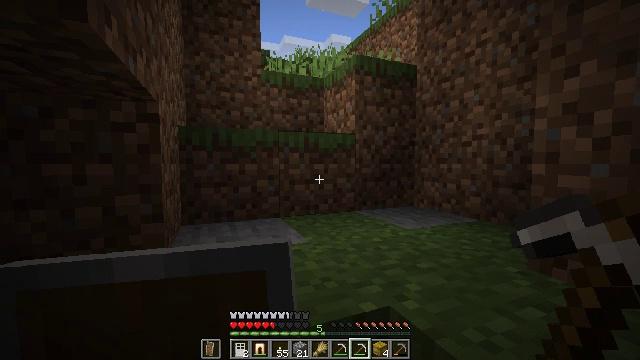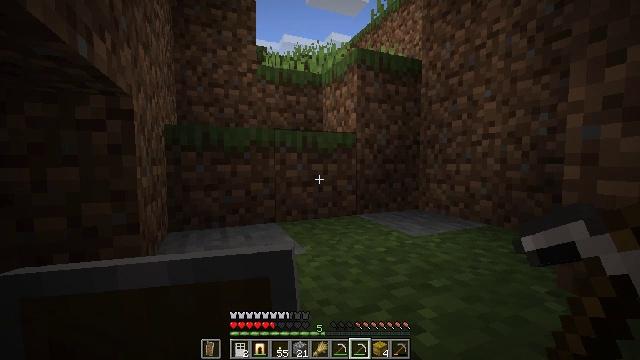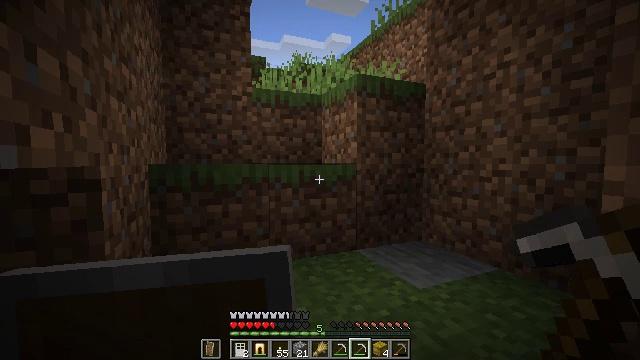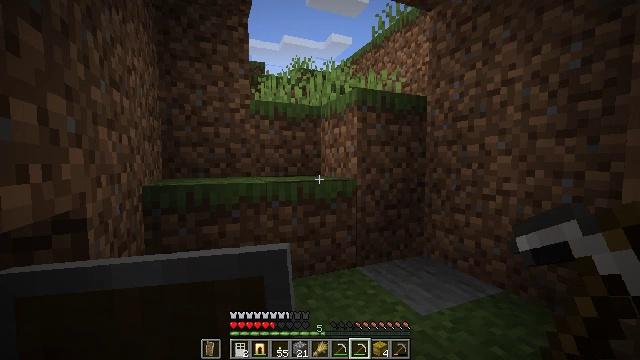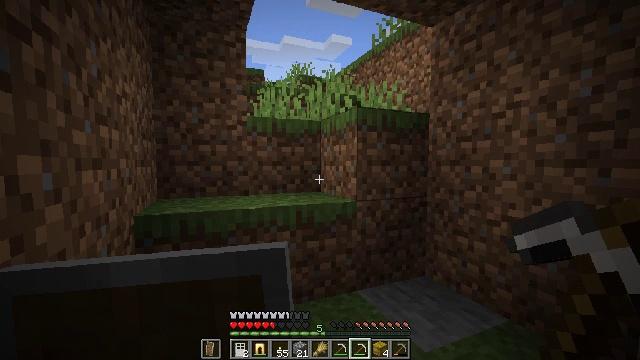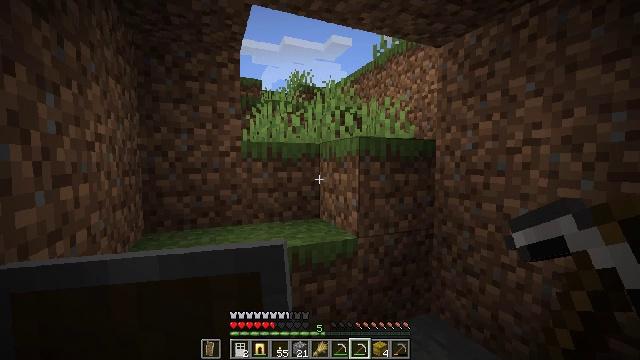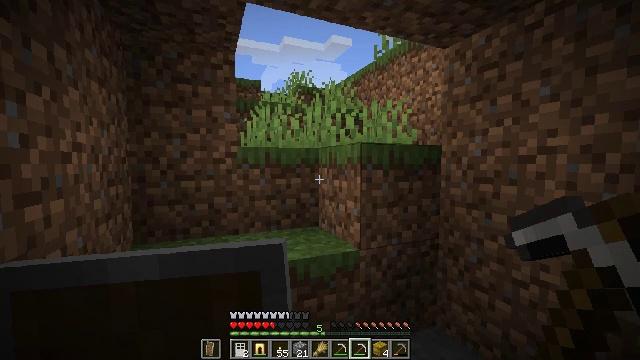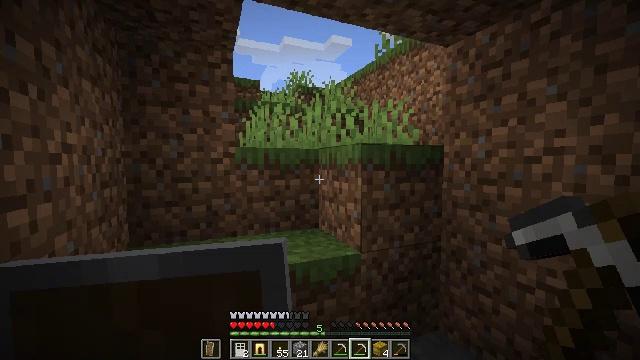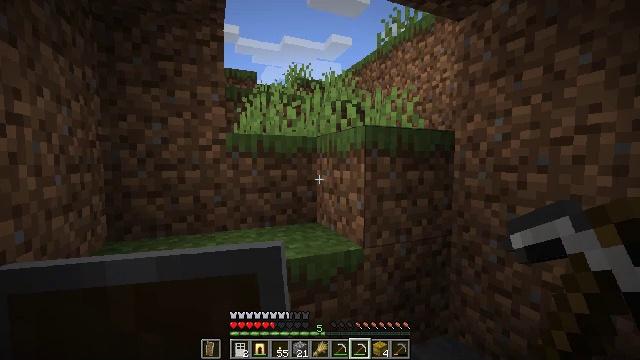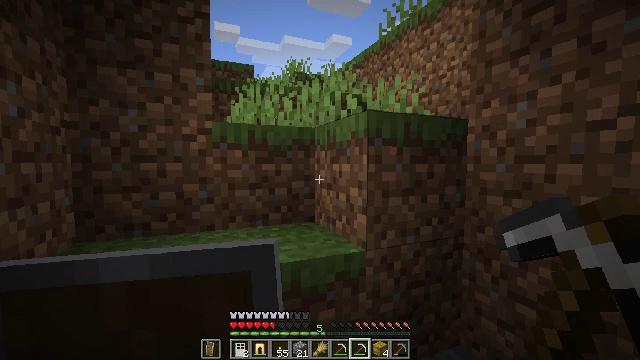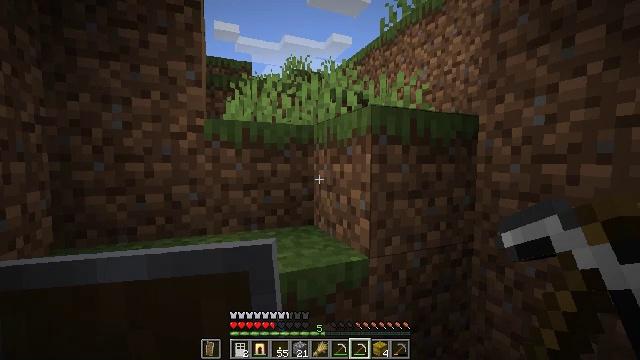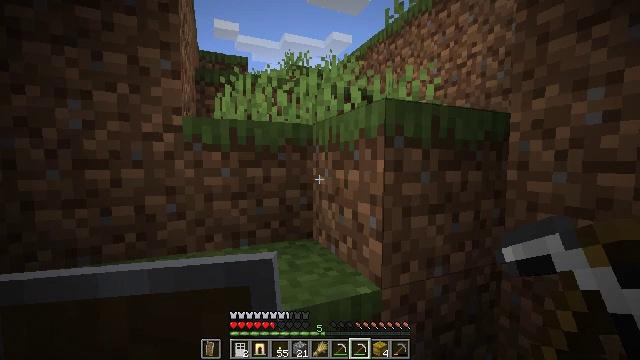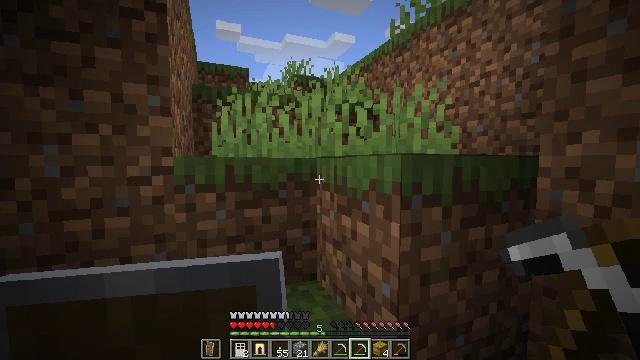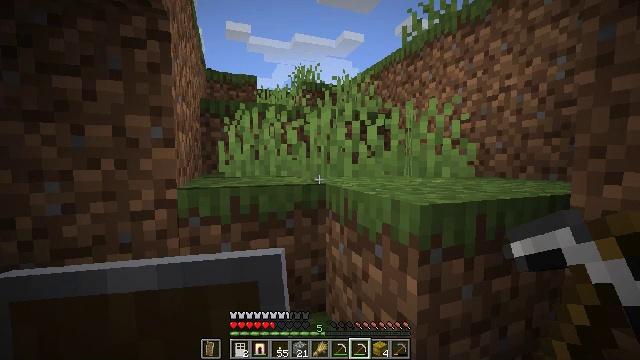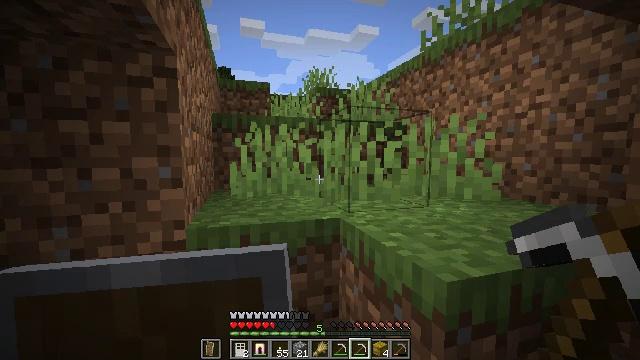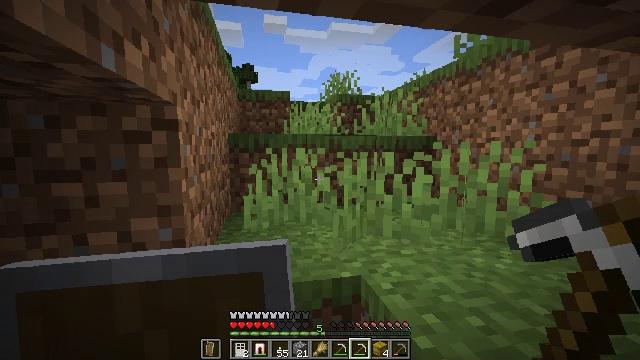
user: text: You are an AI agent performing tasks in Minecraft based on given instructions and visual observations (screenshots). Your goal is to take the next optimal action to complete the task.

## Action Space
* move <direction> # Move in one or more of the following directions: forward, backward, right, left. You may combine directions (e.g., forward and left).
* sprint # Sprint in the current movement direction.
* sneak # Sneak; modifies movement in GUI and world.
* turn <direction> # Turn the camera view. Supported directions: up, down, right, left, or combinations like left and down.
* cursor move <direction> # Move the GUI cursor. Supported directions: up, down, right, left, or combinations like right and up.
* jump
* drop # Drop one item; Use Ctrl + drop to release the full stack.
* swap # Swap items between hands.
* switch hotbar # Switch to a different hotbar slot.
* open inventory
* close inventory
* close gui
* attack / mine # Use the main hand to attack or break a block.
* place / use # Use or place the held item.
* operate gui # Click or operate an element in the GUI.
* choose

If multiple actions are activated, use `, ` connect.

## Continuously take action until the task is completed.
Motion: motion action
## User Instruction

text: Harvest beetroots from the farm.
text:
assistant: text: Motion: move forward, jump
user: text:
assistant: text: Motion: move forward, jump
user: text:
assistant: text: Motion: move forward, jump
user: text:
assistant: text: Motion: move forward, jump
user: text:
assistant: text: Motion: move forward, jump
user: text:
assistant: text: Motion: move forward, jump
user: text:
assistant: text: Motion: move forward, jump
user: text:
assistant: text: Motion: move forward, jump
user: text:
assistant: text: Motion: move forward, jump
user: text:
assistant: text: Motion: move forward, jump
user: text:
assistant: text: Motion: move forward, jump
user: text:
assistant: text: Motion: move forward, jump
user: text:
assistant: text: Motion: move forward, turn left, jump
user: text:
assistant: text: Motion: move forward, turn left and down, jump
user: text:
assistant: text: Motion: move forward, turn left and down, jump
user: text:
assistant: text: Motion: move forward, turn left, jump
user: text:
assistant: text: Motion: move forward, turn left, jump
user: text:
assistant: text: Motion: move forward, turn left, jump
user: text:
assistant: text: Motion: move forward, jump
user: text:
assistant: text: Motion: move forward, jump
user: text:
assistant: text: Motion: move forward, jump
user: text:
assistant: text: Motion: move forward, jump
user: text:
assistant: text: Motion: move forward, jump
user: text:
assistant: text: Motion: move forward, turn right and up, jump
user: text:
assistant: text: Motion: move forward, turn right and up, jump
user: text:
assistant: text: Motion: move forward, turn right and up, jump
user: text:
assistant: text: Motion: move forward, turn right and up, jump
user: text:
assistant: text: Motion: move forward, turn right and up, jump
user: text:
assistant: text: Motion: move forward, turn right, jump
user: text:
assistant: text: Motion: move forward, jump